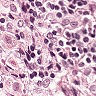
Metastatic tissue present: no